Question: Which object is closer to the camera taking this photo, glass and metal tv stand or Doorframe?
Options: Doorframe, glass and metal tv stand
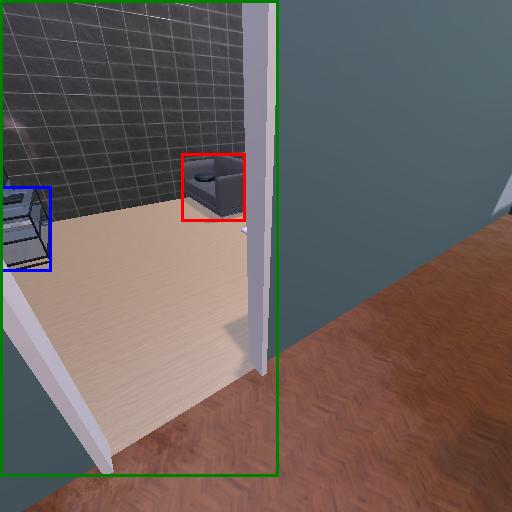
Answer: Doorframe